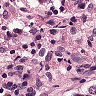
Metastatic tissue present: yes